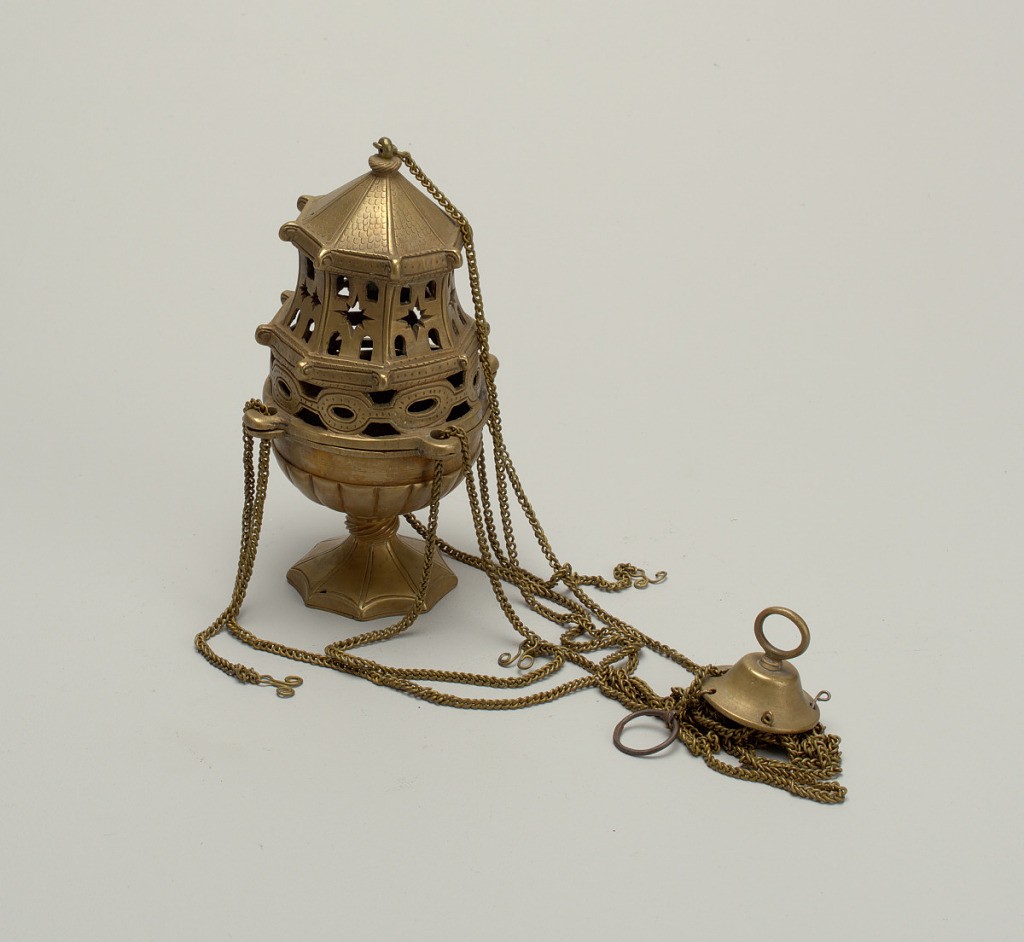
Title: Censer
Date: probably 18th century
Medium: Bronze
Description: A panelled octagonal foot resolves into a twisted knop to a round gadrooned bowl, the upper rim of which bears four pierced lugs to receive chains.  The lugs are matched on the base of the pierced top which is in the general form of an octagonal tower with voluted beam ends and an imbricated faceted roof.